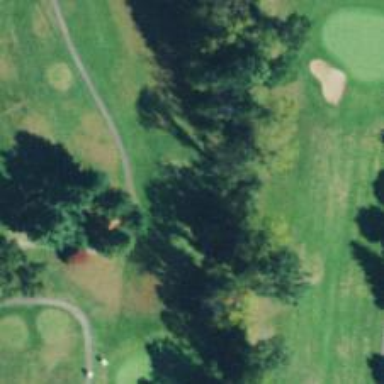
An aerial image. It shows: Golf tee on grassy land.